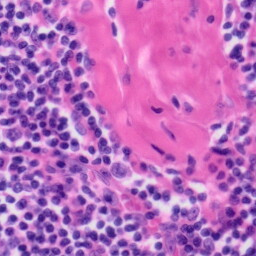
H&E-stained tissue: Tonsil